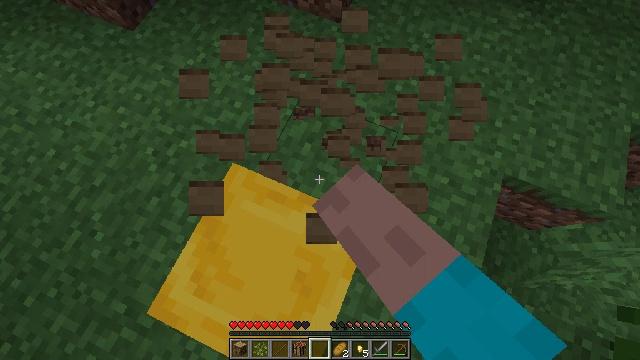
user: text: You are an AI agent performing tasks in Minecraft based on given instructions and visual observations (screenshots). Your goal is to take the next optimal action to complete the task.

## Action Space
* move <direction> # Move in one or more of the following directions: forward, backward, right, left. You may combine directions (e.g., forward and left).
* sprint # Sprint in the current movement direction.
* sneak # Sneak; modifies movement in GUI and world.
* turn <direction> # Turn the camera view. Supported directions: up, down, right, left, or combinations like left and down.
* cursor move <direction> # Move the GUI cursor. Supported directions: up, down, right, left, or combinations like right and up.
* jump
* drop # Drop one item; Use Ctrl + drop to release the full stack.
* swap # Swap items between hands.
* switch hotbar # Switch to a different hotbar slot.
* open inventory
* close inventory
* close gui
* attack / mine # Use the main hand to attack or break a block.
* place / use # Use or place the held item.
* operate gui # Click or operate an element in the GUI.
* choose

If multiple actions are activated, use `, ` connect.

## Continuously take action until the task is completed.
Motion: motion action
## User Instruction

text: Collect the yellow bed from its place.
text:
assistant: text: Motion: attack / mine